Question: i am learning 'GridBagLayout' and did very simple layout that is attached,There are two very small confusions
1- 'Size of Buttons' i have used 'New.setPreferredSize(new Dimension(70,23));' is it standard way to make all the buttons same size
2-Placing of components does not look good

now see there is much more 'padding on all sides of components' , so how to put it in right way 'from top left corner' , should i decrease size of 'JFrame?' or use 'frame.pack();' both work but dont know what is standard practice (i have tried 'pagestart' etc) ,
this is how my code looks
'''
frame= new JFrame("Hello ");
frame.setSize(300, 150);
frame.setDefaultCloseOperation(JFrame.DO_NOTHING_ON_CLOSE);
frame.addWindowListener(this);
frame.setResizable(false);
frame.setLocation(0, 0);
p1= new JPanel (new GridBagLayout());
gbc = new GridBagConstraints();
lblname= new JLabel("Name");
gbc.gridx=0;
gbc.gridy=0;
p1.add(lblname, gbc);
textname = new JTextField(11);
gbc.gridx=1;
gbc.gridy=0 ;
p1.add(textname, gbc);
New= new JButton("New");
gbc.gridx=2;
gbc.gridy=0;
New.setPreferredSize(new Dimension(70,23));
p1.add(New, gbc);
lblEmail = new JLabel("Email ");
gbc.gridx=0;
gbc.gridy=1;
p1.add(lblEmail , gbc);
TextEmail = new JTextField(11);
gbc.gridx=1;
gbc.gridy=1;
p1.add(TextEmail,gbc);
Edit = new JButton("Edit") ;
gbc.gridx= 2 ;
gbc.gridy=1;
Edit.setPreferredSize(new Dimension(70,23));
p1.add(Edit , gbc);
lblgender= new JLabel("Gender");
gbc.gridx=0;
gbc.gridy=2;
p1.add(lblgender, gbc);
TextGender= new JTextField(11);
gbc.gridx=1;
gbc.gridy=2;
p1.add(TextGender, gbc);
Gender= new JButton("Gender");
gbc.gridx=2;
gbc.gridy=2;
Gender.setPreferredSize(new Dimension(70,23));
p1.add(Gender, gbc);
pre= new JButton("<<");
gbc.gridx=0;
gbc.gridy=3;
p1.add(pre, gbc);
count = new JTextField(5);
gbc.gridx=1;
gbc.gridy=3;
p1.add(count, gbc);
next= new JButton(">>");
gbc.gridx=2;
gbc.gridy=3;
next.setPreferredSize(new Dimension(70,23));
p1.add(next, gbc);
p1.setVisible(true);
frame.add(p1);
frame.setVisible(true);
'''
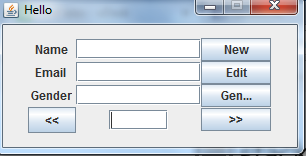
Answer: 'GridBagLayout' will drive you nuts, it's also one of the most flexible layout managers available in the JDK.
Don't be afraid to use compound layouts. In the example below, I've moved the navigation controls to there own panel, which makes it much easier to define complex layouts (you can also mix layout managers this way)
'GridBagConstraints#fill' allows you to determine how components may be filled within there cell. You have 'GridBagConstraints.HORIZONTAL', 'GridBagConstraints.VERTICAL' and 'GridBagConstraints.BOTH' ... I think there meaning is self explanatory.
In the example below, I've used 'GridBagConstraints.HORIZONTAL' to allow the buttons to fill all the available space within their cell/column

'''
import java.awt.BorderLayout;
import java.awt.Color;
import java.awt.EventQueue;
import java.awt.GridBagConstraints;
import java.awt.GridBagLayout;
import java.awt.Insets;
import javax.swing.JButton;
import javax.swing.JFrame;
import javax.swing.JLabel;
import javax.swing.JPanel;
import javax.swing.JTextField;
import javax.swing.UIManager;
import javax.swing.UnsupportedLookAndFeelException;
import javax.swing.border.LineBorder;
public class TestLayout20 {
public static void main(String[] args) {
new TestLayout20();
}
public TestLayout20() {
EventQueue.invokeLater(new Runnable() {
@Override
public void run() {
try {
UIManager.setLookAndFeel(UIManager.getSystemLookAndFeelClassName());
} catch (ClassNotFoundException ex) {
} catch (InstantiationException ex) {
} catch (IllegalAccessException ex) {
} catch (UnsupportedLookAndFeelException ex) {
}
JFrame frame = new JFrame("Test");
frame.setDefaultCloseOperation(JFrame.EXIT_ON_CLOSE);
frame.setLayout(new BorderLayout());
frame.add(new TestPane());
frame.pack();
frame.setLocationRelativeTo(null);
frame.setVisible(true);
}
});
}
public class TestPane extends JPanel {
public TestPane() {
setLayout(new GridBagLayout());
GridBagConstraints gbc = new GridBagConstraints();
gbc.anchor = GridBagConstraints.WEST;
JLabel lblname = new JLabel("Name");
gbc.gridx = 0;
gbc.gridy = 0;
add(lblname, gbc);
JTextField textname = new JTextField(11);
gbc.gridx = 1;
gbc.gridy = 0;
add(textname, gbc);
JLabel lblEmail = new JLabel("Email ");
gbc.gridx = 0;
gbc.gridy = 1;
add(lblEmail, gbc);
JTextField TextEmail = new JTextField(11);
gbc.gridx = 1;
gbc.gridy = 1;
add(TextEmail, gbc);
JLabel lblgender = new JLabel("Gender");
gbc.gridx = 0;
gbc.gridy = 2;
add(lblgender, gbc);
JTextField TextGender = new JTextField(11);
gbc.gridx = 1;
gbc.gridy = 2;
add(TextGender, gbc);
JButton New = new JButton("New");
gbc.fill = GridBagConstraints.HORIZONTAL;
gbc.insets = new Insets(0, 12, 0, 0);
gbc.gridx = 2;
gbc.gridy = 0;
add(New, gbc);
JButton edit = new JButton("Edit");
gbc.gridx = 2;
gbc.gridy = 1;
add(edit, gbc);
JButton Gender = new JButton("Gender");
gbc.gridx = 2;
gbc.gridy = 2;
add(Gender, gbc);
JPanel pnlNav = new JPanel(new GridBagLayout());
gbc.insets = new Insets(12, 0, 0, 0);
gbc.gridx = 0;
gbc.gridy = 3;
gbc.gridwidth = GridBagConstraints.REMAINDER;
gbc.fill = GridBagConstraints.HORIZONTAL;
add(pnlNav, gbc);
JTextField count = new JTextField(5);
gbc = new GridBagConstraints();
gbc.gridx = 1;
gbc.gridy = 0;
pnlNav.add(count, gbc);
JButton pre = new JButton("<<");
gbc.anchor = GridBagConstraints.WEST;
gbc.weightx = 1;
gbc.gridx = 0;
gbc.gridy = 0;
pnlNav.add(pre, gbc);
JButton next = new JButton(">>");
gbc.anchor = GridBagConstraints.EAST;
gbc.gridx = 2;
gbc.gridy = 0;
pnlNav.add(next, gbc);
}
}
}
'''
I highly recommend that you have a read through <URL> for a better explanation :P